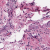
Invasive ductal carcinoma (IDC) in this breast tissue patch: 0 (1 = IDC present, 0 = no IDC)